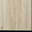
Piece: xx